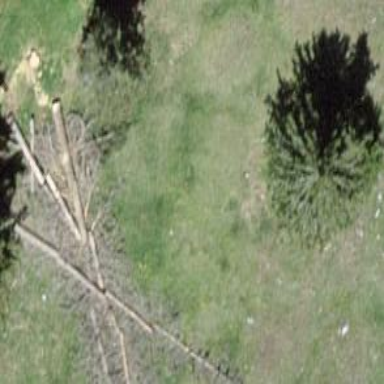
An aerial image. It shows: Needle-leaved tree in natural setting.